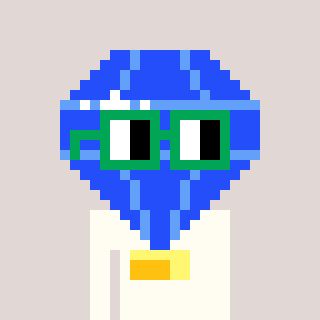
a pixel art character with square green glasses, a blue diamond-shaped head and a grayscale-colored body on a warm background